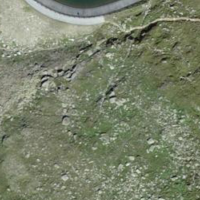
EUNIS habitat code: 26
Species observed at this site:
Phoenicurus ochruros
Cinclus cinclus
Oenanthe oenanthe
Pyrrhocorax graculus
Falco tinnunculus
Anthus spinoletta